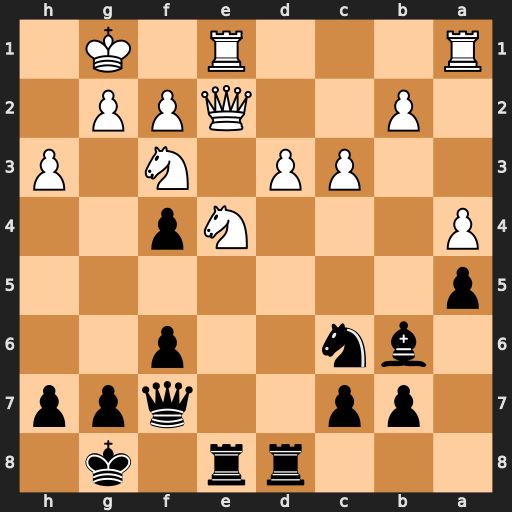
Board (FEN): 3rr1k1/1pp2qpp/1bn2p2/p7/P3Np2/2PP1N1P/1P2QPP1/R3R1K1
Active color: b
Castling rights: -
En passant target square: -
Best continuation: f5 Nfg5 Qg6